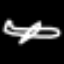
Label: airplane